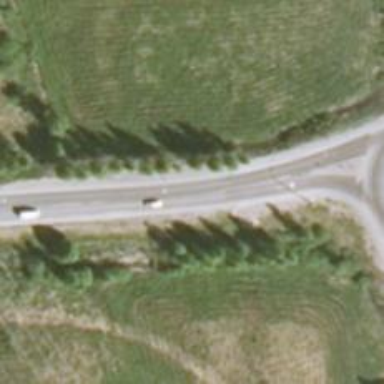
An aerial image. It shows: Asphalt road classified as trunk highway.